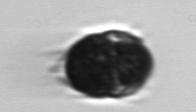
Label: Mesodinium